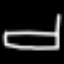
Label: bed